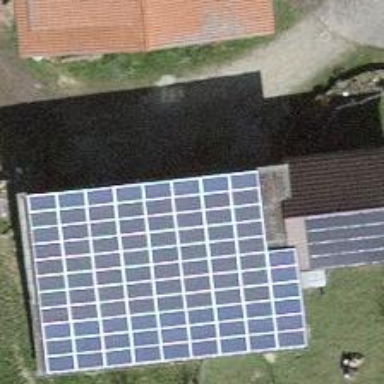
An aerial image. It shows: Solar power generator using photovoltaic panels.